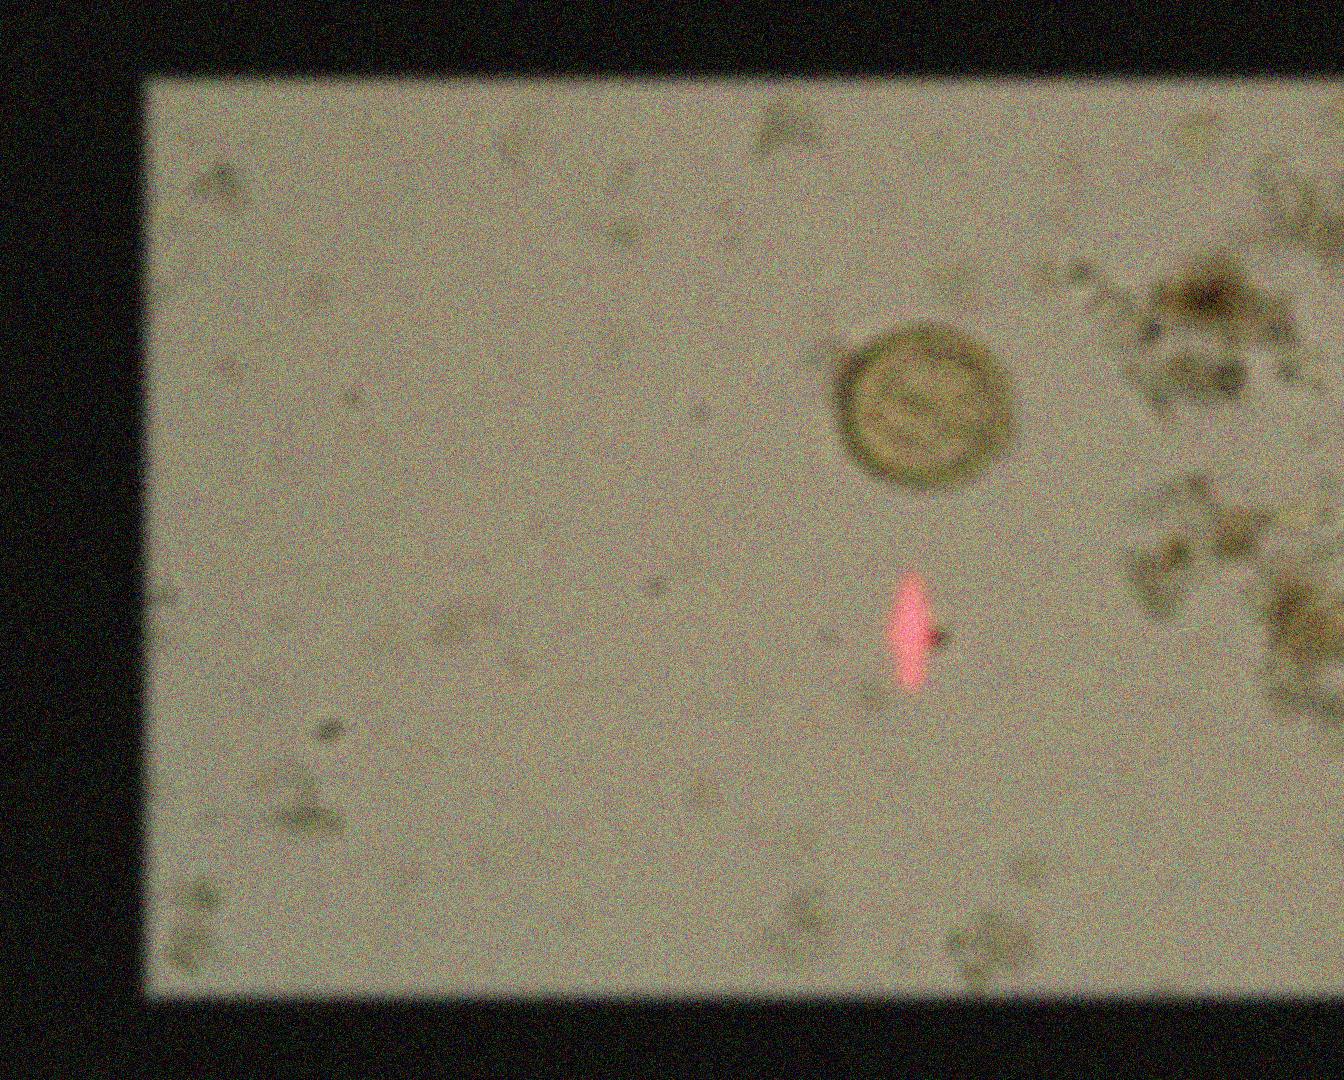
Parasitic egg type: Ascaris lumbricoides